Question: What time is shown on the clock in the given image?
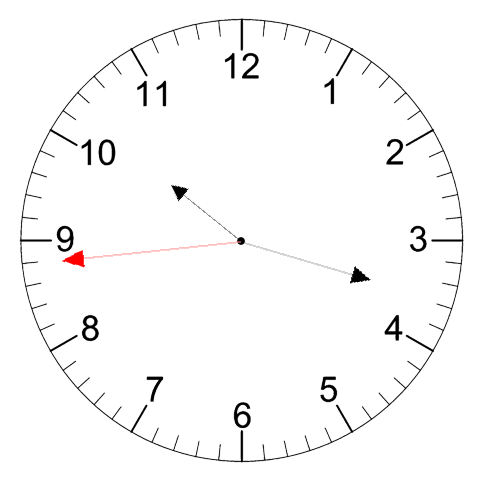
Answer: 10:17:44